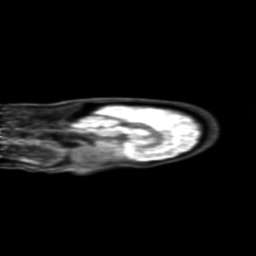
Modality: PET
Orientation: sagittal
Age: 56
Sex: male
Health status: ill